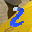
Label: 2